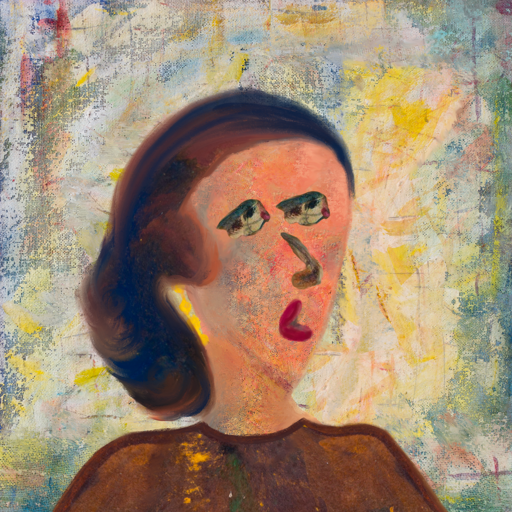
Background: Irani, Head And Neck Side: Irani, Face Side: Pipe, Bust: Comrade, Hair Side: Mother_And_Son_Son, Head Accessory: Blank, Second Necklace: Blank, Necklace: Blank, Baby: Blank